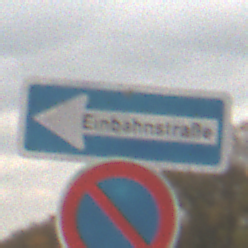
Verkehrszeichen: EinbahnstrasseLinksweisend
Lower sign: EingeschraenktesHalteverbot
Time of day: MorningAfternoon
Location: Outdoor (Nature)
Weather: Overcast
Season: NotSpecified
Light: Natural